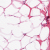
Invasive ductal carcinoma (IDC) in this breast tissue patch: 0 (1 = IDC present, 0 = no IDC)